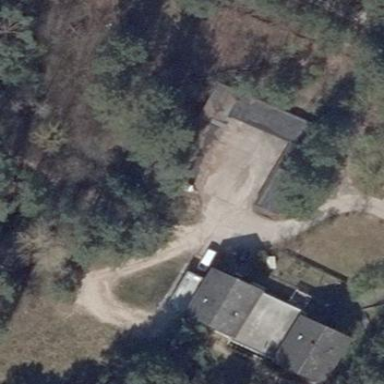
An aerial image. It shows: Garage building.